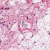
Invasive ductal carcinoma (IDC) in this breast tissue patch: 0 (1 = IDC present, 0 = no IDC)